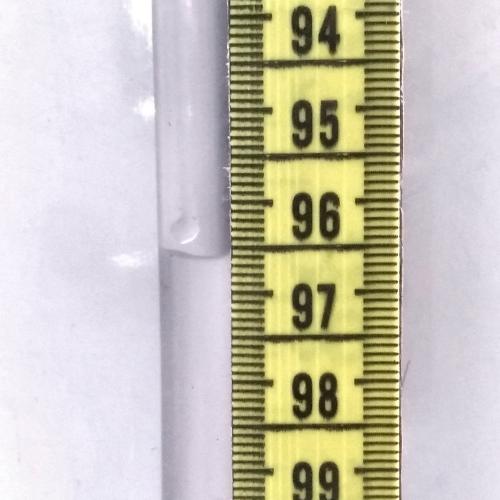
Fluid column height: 96.6 cm